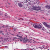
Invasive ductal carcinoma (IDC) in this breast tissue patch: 0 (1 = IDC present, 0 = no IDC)